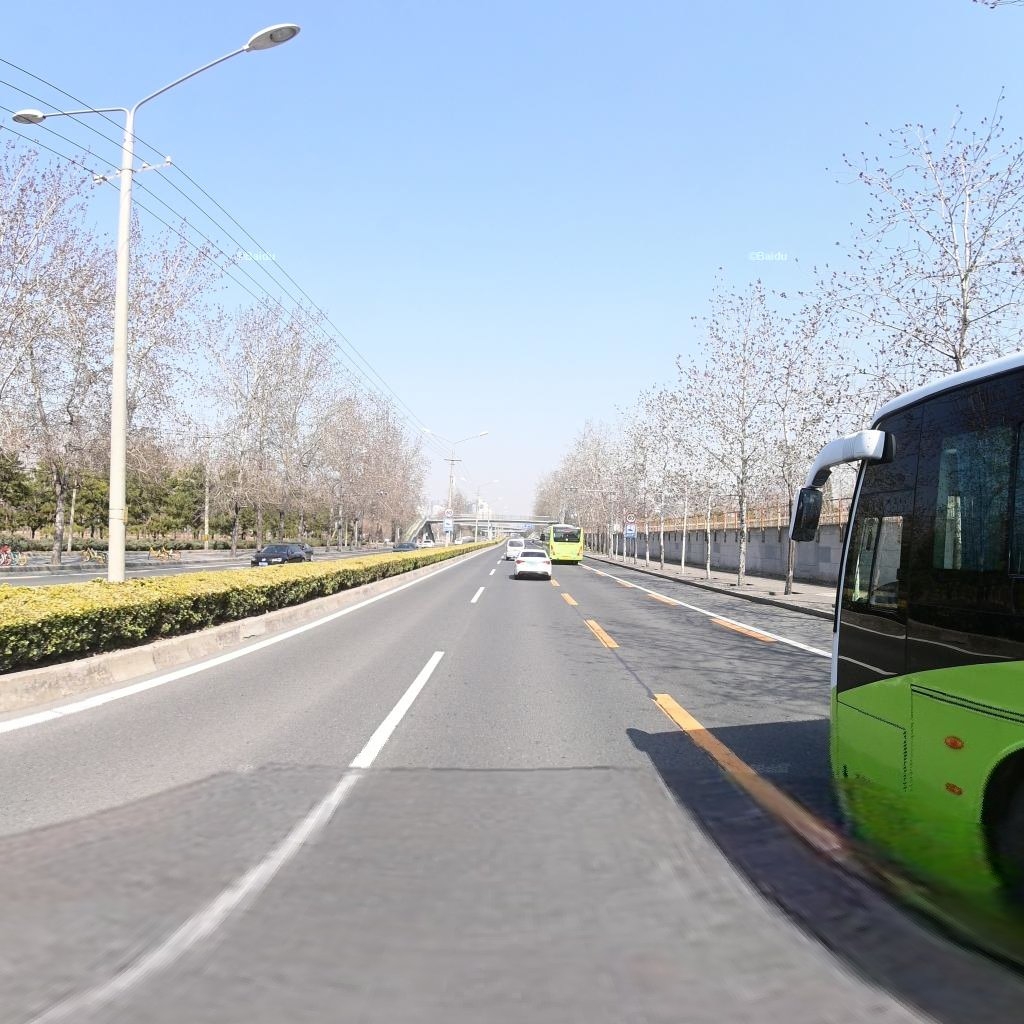
Region: Chaoyang
Road damage annotations: longitudinal patch